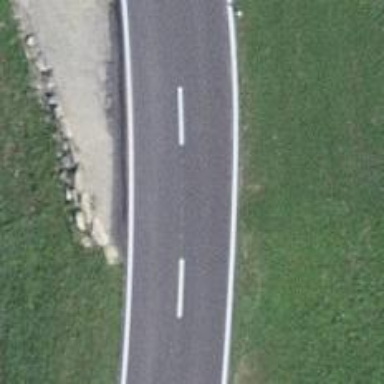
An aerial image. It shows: Secondary road with asphalt surface.